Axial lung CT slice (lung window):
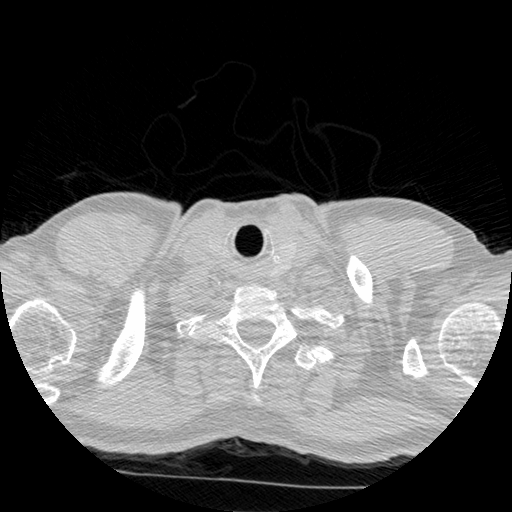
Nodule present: no